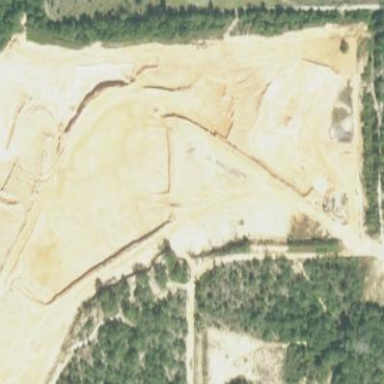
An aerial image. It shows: Sand quarry.